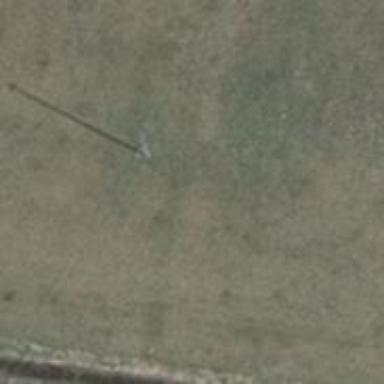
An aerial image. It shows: Power pole.